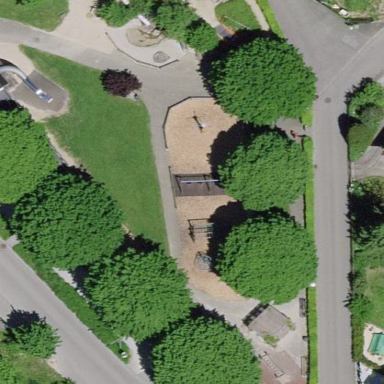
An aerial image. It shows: Playground area for leisure activities on the land.